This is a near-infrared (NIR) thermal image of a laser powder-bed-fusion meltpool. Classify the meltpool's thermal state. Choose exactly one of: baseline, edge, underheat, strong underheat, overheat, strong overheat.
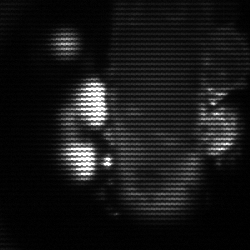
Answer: strong underheat